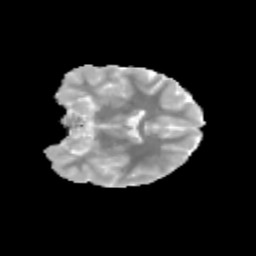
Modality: MD
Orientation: coronal
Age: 11
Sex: female
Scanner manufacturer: siemens
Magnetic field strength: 3 T
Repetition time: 3.8 s
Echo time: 0.07 s